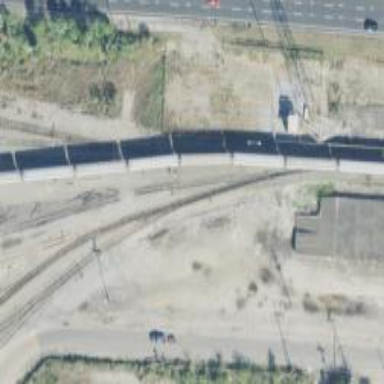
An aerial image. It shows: Railway yard.